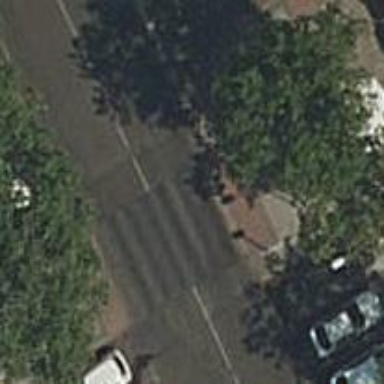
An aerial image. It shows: Zebra crossing on the road.